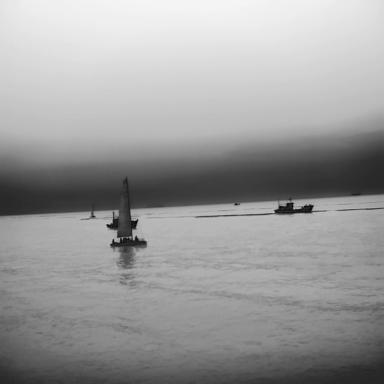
There are three bulk_carriers in the infrared image.